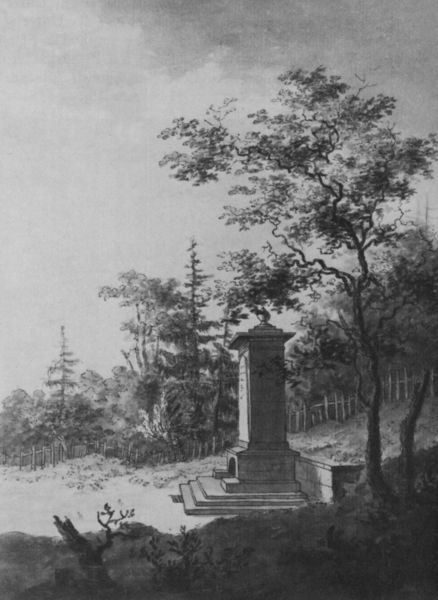
Titel: Emilias Kilde
Künstler: Caspar David Friedrich
Standort: Hamburg
Institution: Kunsthalle
Schlagwörter: baum, berg, blätter, dunkel, himmel, laub, schatten, weiß, wolken, bäume, landschaft, äste, grau, holz, licht, pfeiler, schwarz, säule, zeichnung, gras, park, rasen, weg, wiese, wolke, zaun, sockel, spitze, stein, steine, ast, baumstamm, hügel, natur, zweige, einsam, sonne, sträucher, blatt, pflanzen, traurig, wald, anhöhe, brunnen, turm, garten, düster, ansicht, italien, abhang, hang, mauer, grafik, graphik, herbst, lattenzaun, platz, pilaster, friedrich, romantik, tannen, treppe, treppen, tafel, detail, inschrift, finster, stufe, stufen, bretter, platte, still, wiss, vergänglichkeit, kohle, zweig, denkmal, lichtung, druck, schwarzweiss, bedrohlich, bleistift, friedhof, tanne, frieden, grab, geäst, andacht, laubbäume, fichten, eiche, kolonne, urne, baumstumpf, morsch, grabmal, abgestuft, monument, blei, grabmahl, stele, grabstein, mahnmal, wallfahrt, gedenkstätte, meilenstein, zaunlatten, gedenkstelle